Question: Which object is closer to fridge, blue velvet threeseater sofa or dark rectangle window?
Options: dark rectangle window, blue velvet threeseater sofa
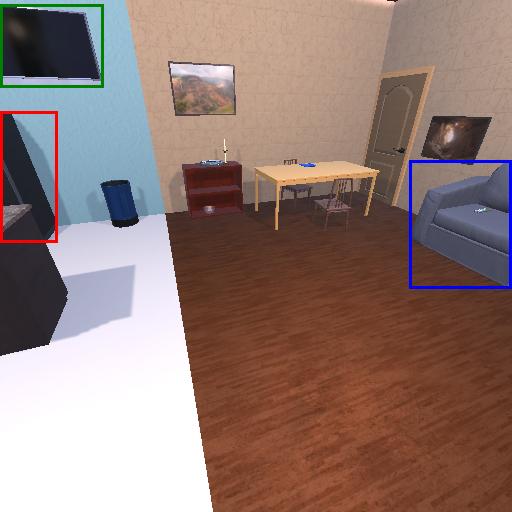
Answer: dark rectangle window